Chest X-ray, AP view. Patient: 46 years old, sex F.
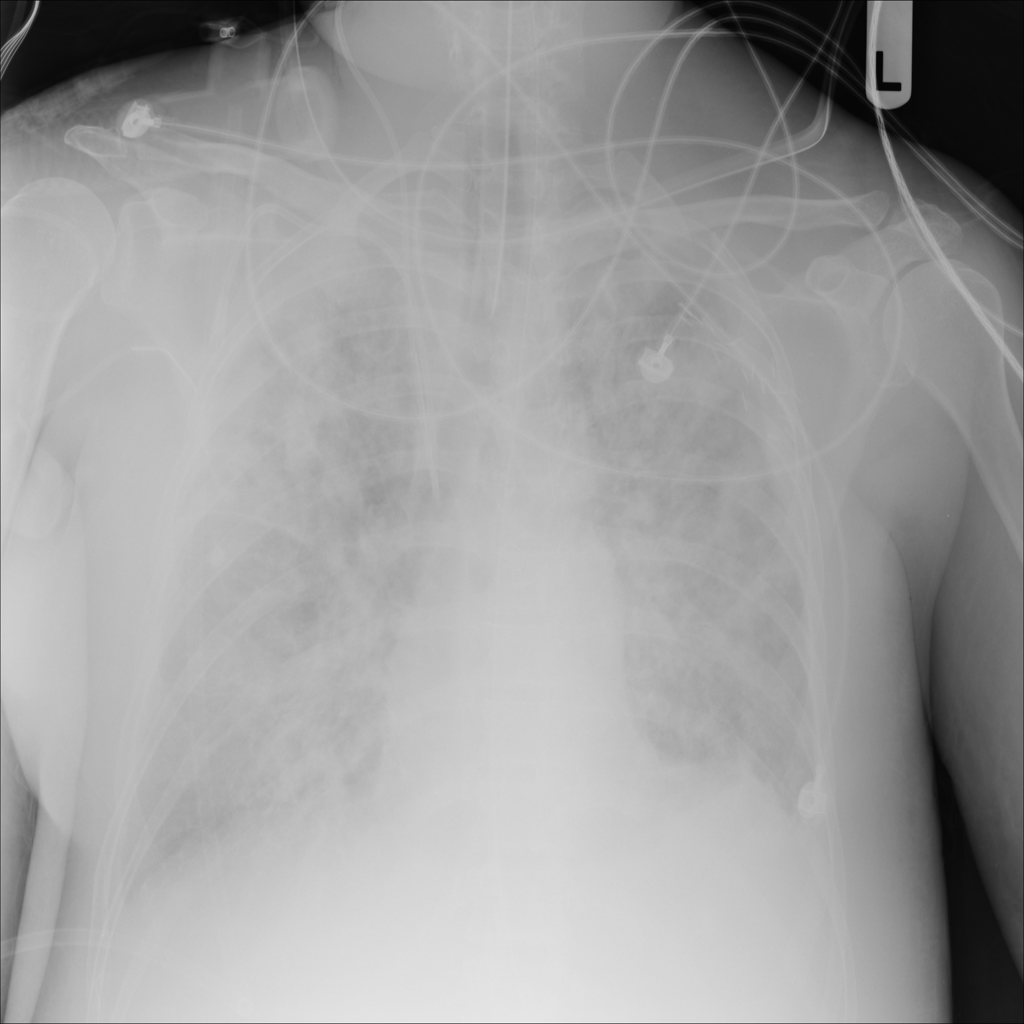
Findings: Consolidation, Effusion